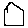
Label: house